Field crop: maize
Growth stage: 2
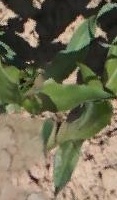
Species: maize